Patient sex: F
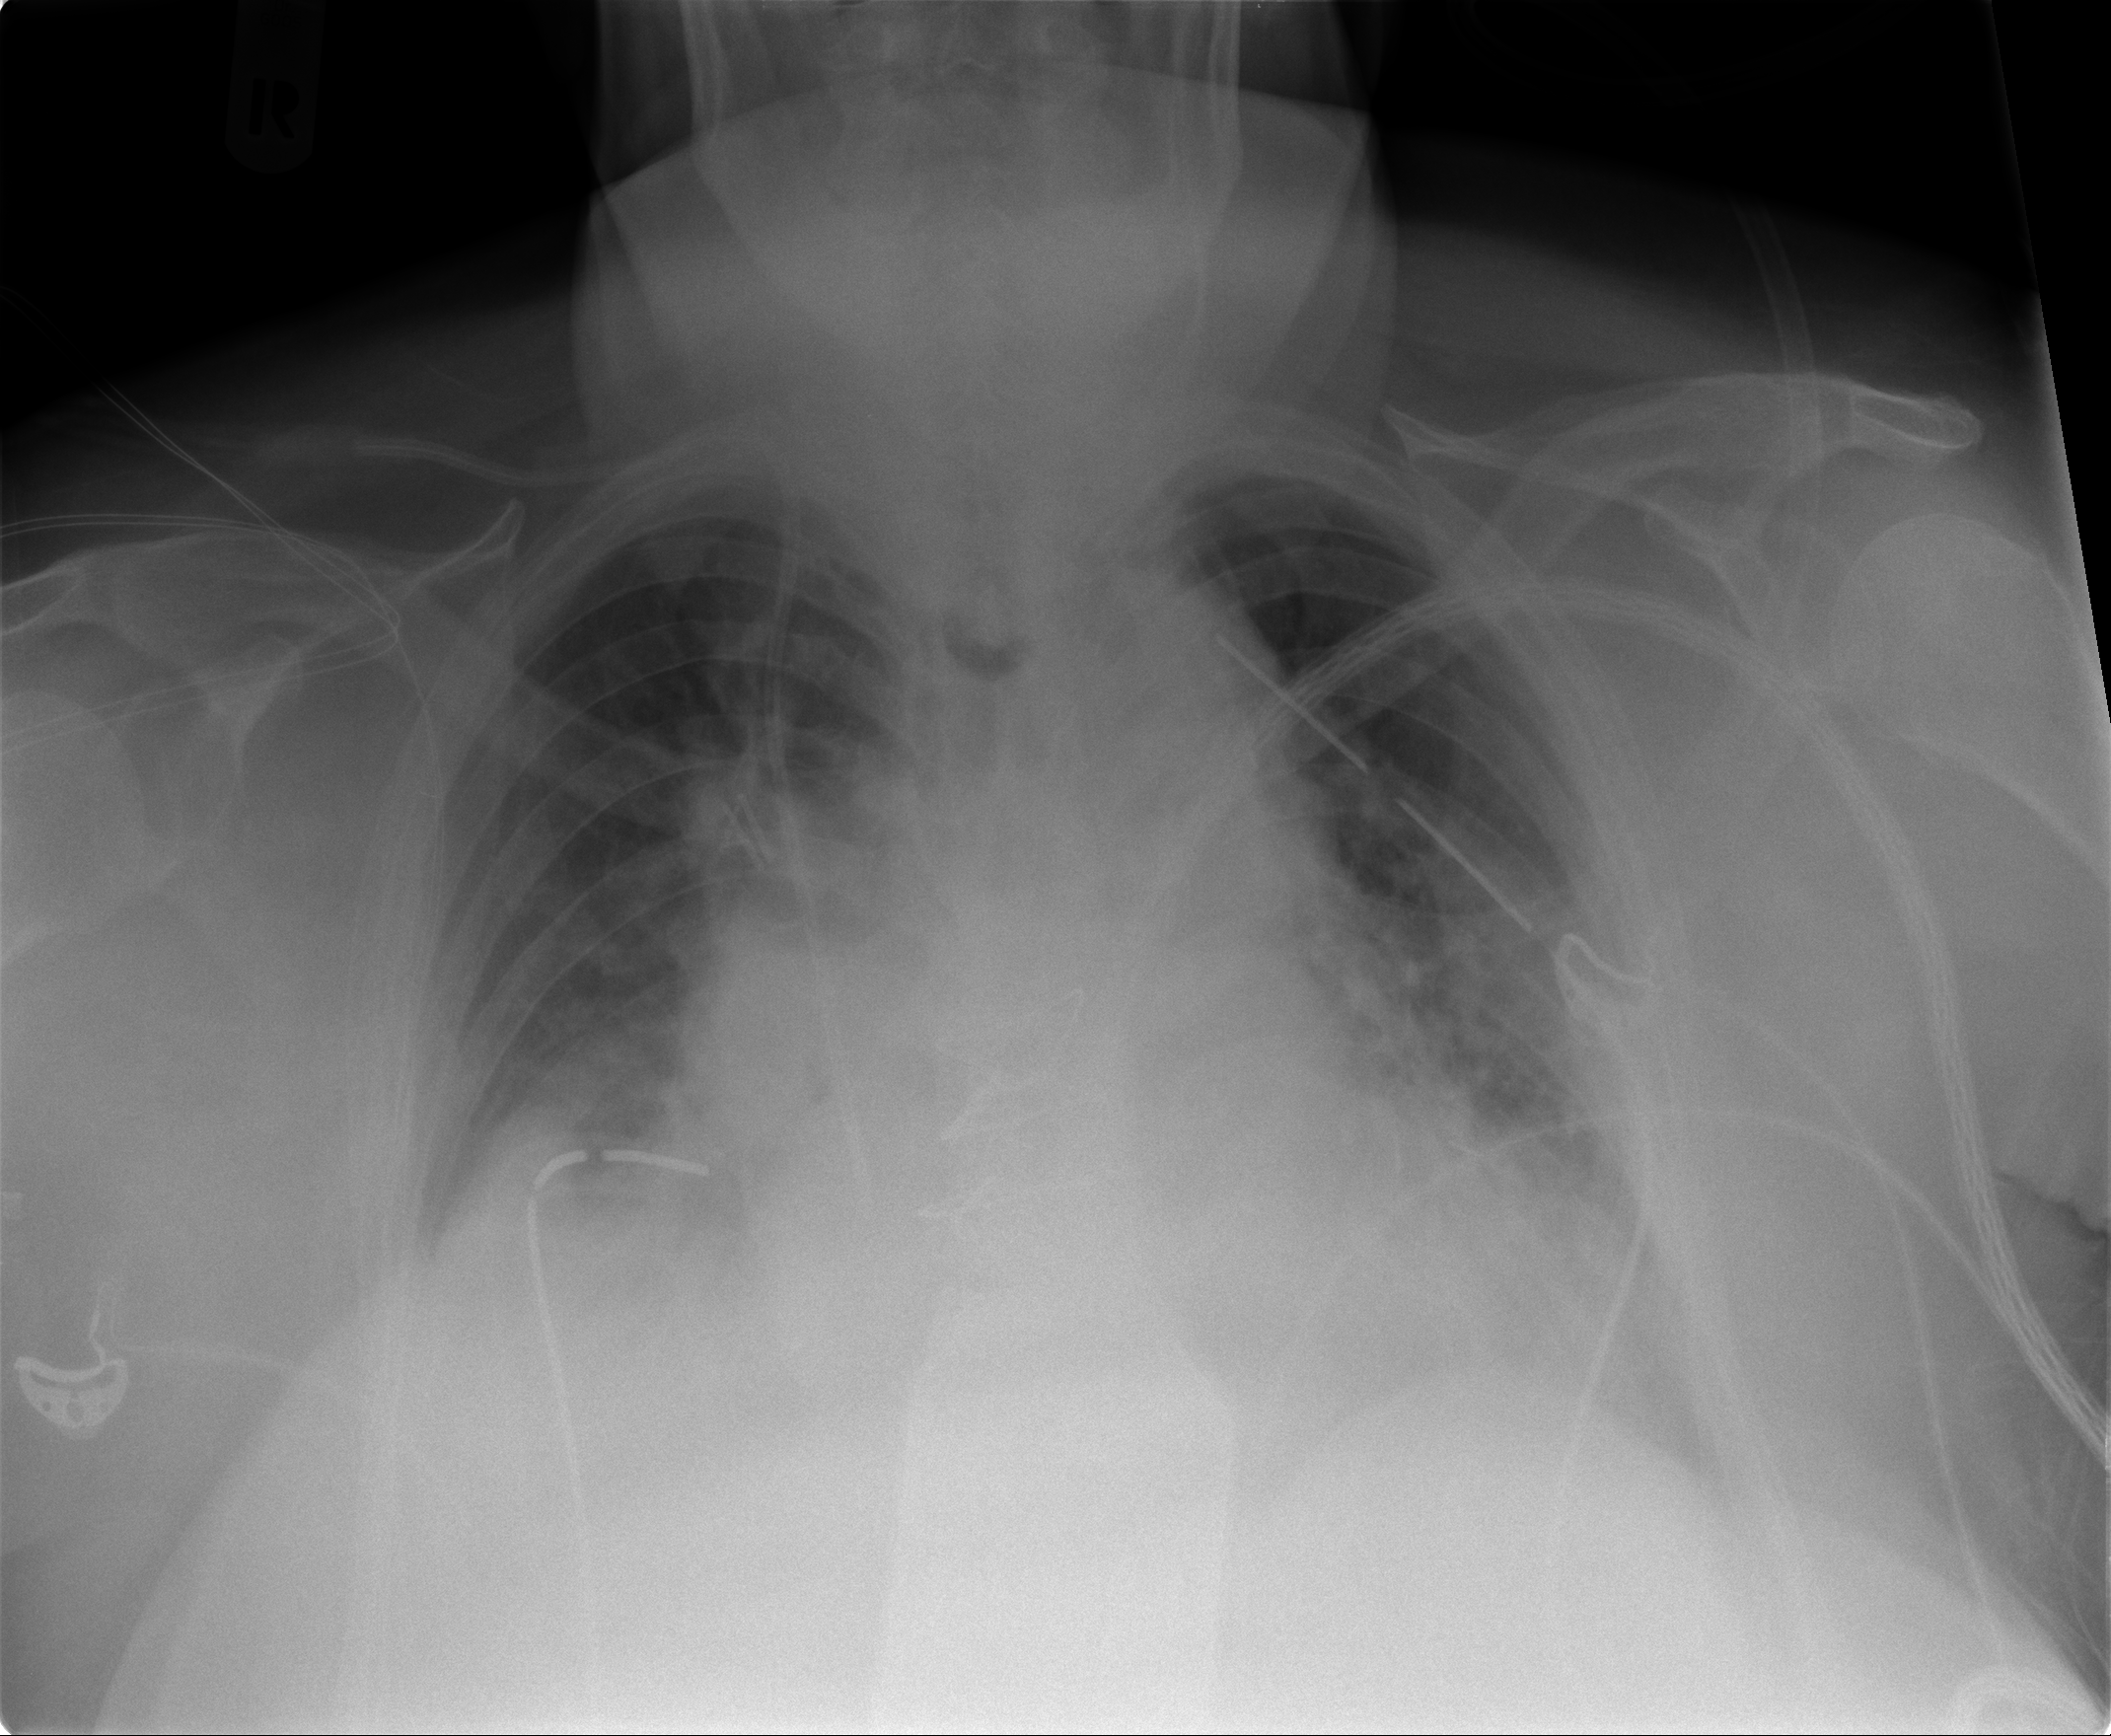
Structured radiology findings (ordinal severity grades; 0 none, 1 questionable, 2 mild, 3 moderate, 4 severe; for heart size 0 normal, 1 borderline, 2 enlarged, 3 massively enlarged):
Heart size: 2
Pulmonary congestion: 2
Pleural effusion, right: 1
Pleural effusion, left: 1
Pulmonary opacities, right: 0
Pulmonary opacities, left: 1
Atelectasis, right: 2
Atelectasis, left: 2